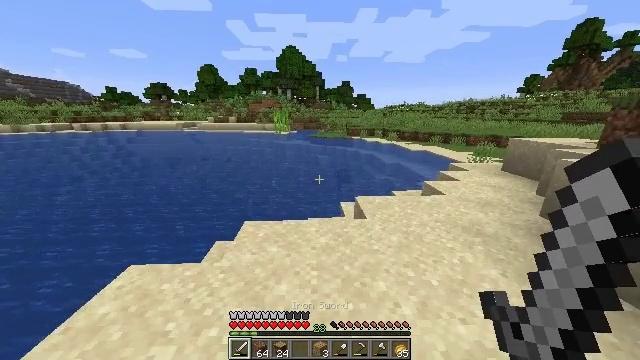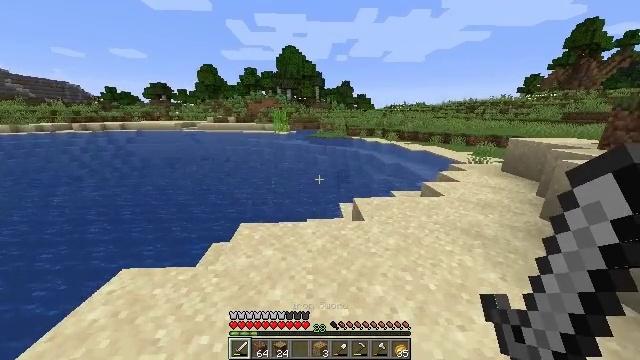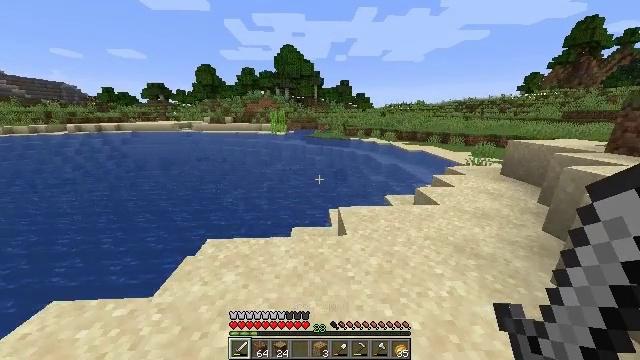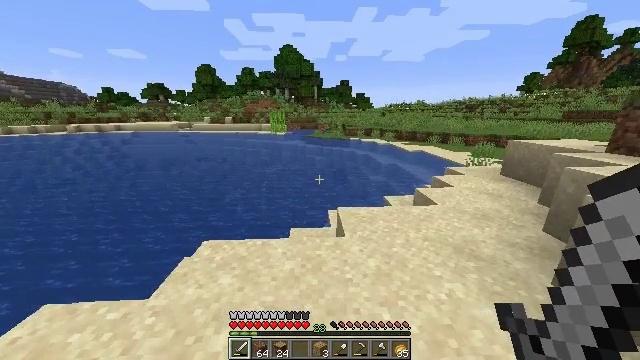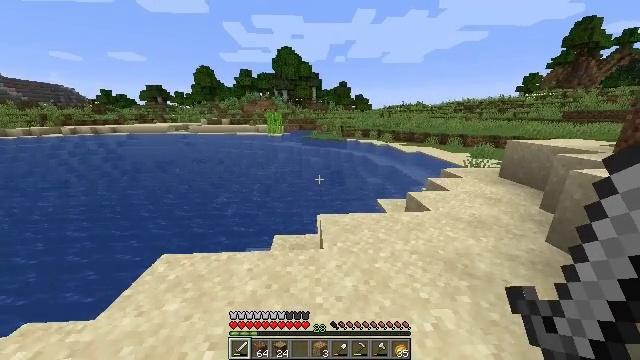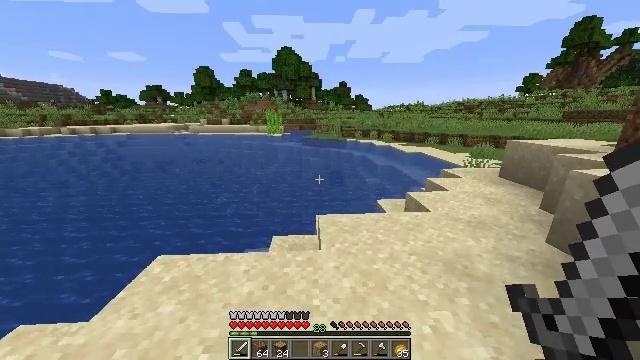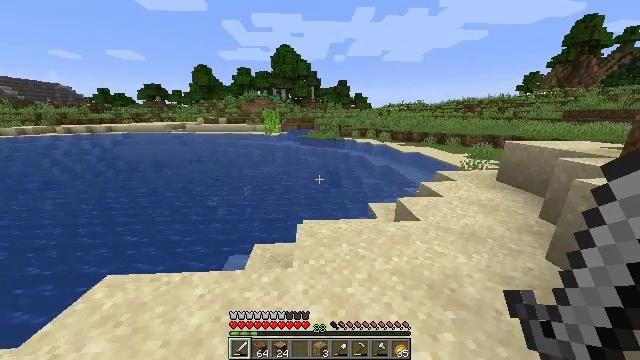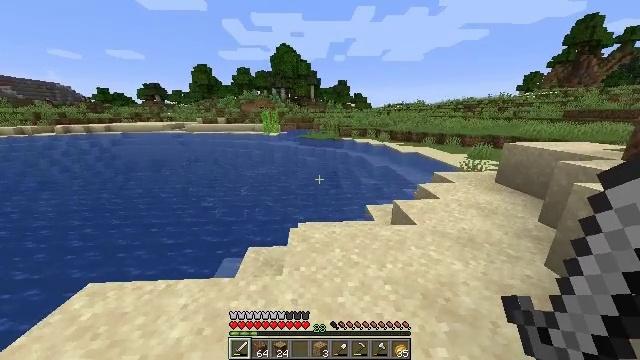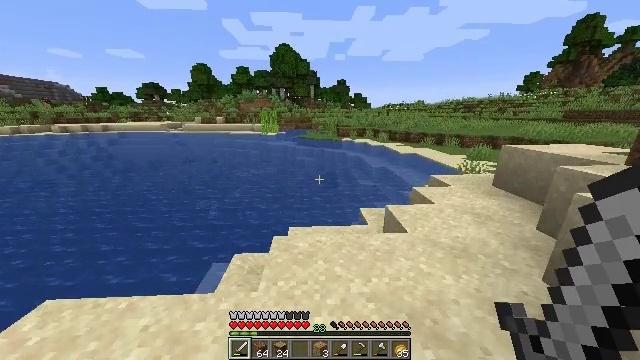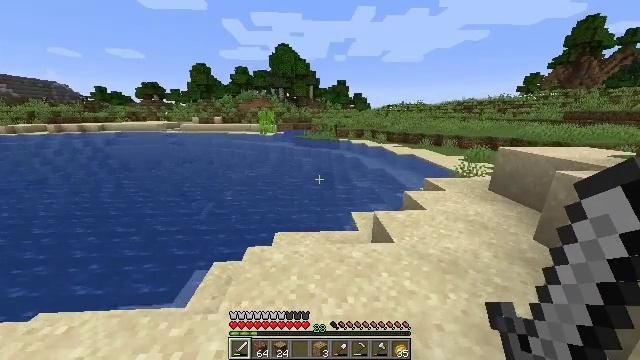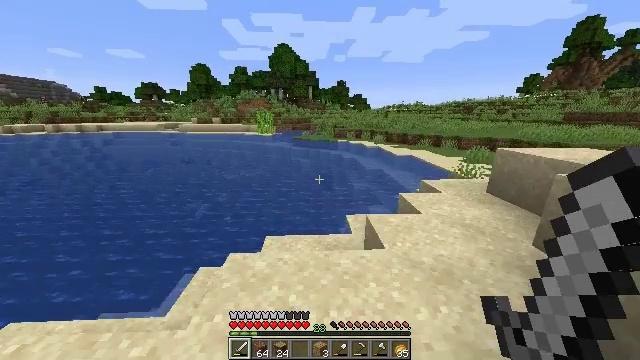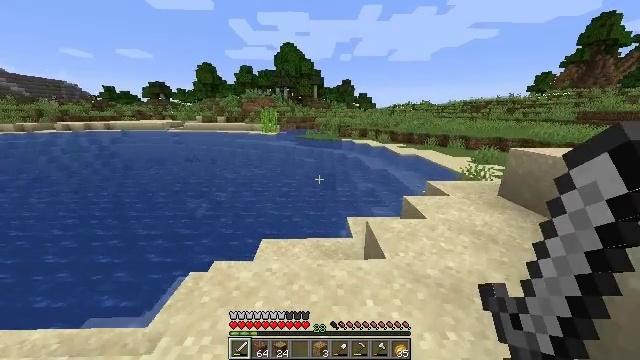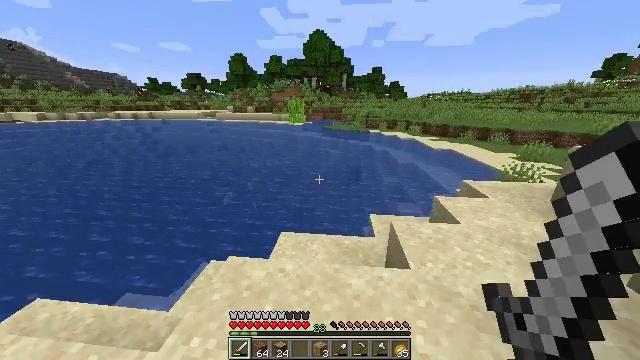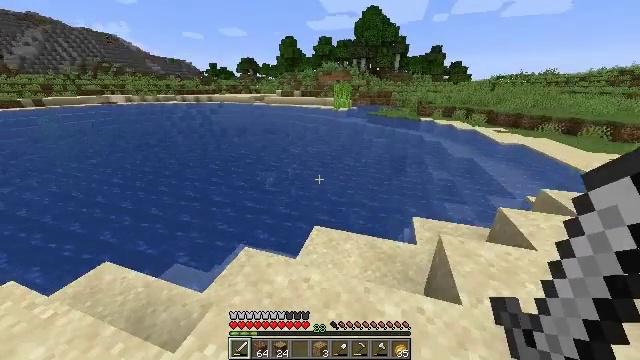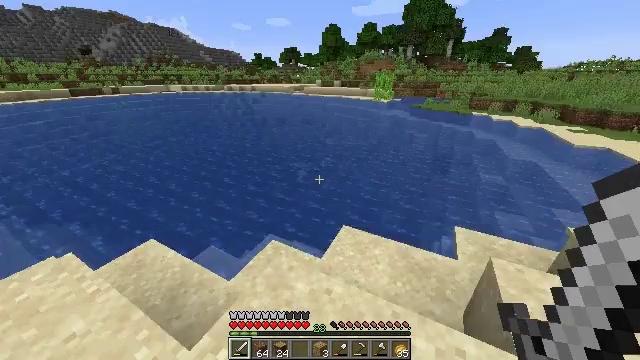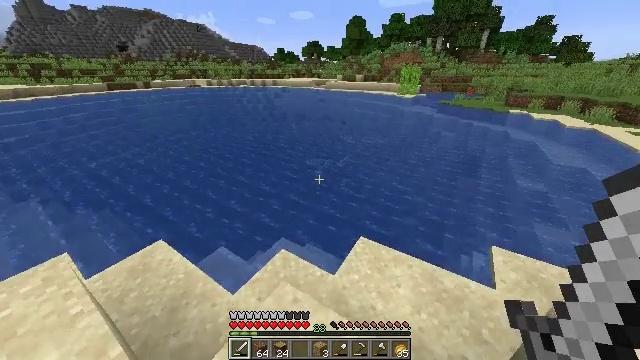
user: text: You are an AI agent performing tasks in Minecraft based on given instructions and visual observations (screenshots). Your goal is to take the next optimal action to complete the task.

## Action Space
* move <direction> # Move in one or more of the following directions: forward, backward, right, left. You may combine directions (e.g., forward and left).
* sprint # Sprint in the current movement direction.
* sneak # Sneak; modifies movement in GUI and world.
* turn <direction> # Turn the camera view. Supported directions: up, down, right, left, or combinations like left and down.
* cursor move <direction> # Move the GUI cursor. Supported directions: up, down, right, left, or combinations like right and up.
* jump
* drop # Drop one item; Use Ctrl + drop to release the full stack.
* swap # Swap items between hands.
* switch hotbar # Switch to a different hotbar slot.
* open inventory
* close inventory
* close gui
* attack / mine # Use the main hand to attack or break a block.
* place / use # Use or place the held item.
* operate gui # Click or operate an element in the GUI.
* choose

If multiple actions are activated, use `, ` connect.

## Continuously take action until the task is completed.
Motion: motion action
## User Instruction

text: Kill mobs in water.
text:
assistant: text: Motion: move forward and move right
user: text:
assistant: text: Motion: move forward and move right
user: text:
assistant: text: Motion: move forward and move right
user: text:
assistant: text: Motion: move forward and move right
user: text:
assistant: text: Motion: move forward and move right
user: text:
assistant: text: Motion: move forward and move right
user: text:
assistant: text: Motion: move forward and move right
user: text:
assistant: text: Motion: move forward and move right
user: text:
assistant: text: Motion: move forward and move right
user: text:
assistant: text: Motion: move forward
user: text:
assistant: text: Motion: move forward, turn left
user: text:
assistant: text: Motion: move forward, turn left and down
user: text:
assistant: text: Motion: move forward, turn left and down
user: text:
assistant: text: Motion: move forward, turn left and down
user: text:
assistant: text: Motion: move forward, turn left and down
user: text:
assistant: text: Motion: move forward, turn left
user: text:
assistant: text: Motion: move forward
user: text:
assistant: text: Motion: move forward
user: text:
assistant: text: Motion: move forward, turn down
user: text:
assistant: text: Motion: move forward, jump
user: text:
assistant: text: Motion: move forward, turn down, jump
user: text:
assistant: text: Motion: move forward, turn right and down, jump
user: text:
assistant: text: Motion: move forward, turn right, jump
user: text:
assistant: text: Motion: move forward, turn right, jump
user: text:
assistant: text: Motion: move forward, jump
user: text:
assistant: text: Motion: move forward, jump
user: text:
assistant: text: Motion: move forward, jump
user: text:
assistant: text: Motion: move forward, jump
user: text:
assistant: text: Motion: move forward, jump
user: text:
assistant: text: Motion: move forward, jump